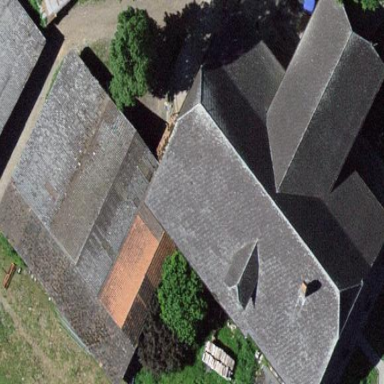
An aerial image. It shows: Farm building.